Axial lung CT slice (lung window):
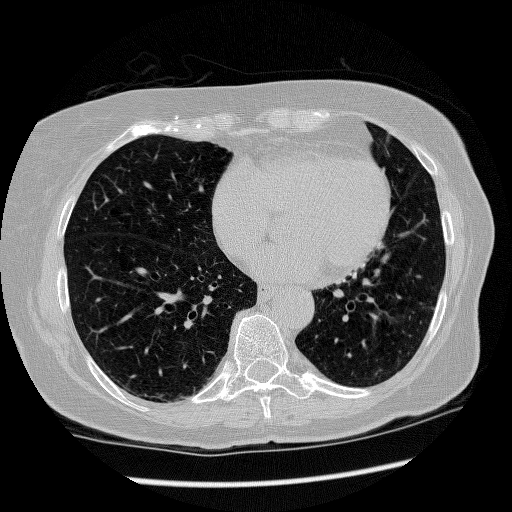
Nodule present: no